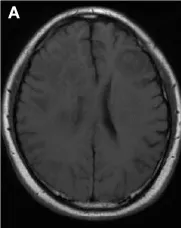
Brain MRI images of the patient. Multiple lesions revealed with isointensity on T1WI.
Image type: radiology (mri)